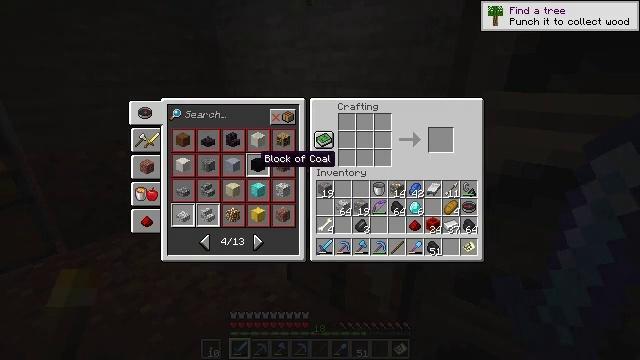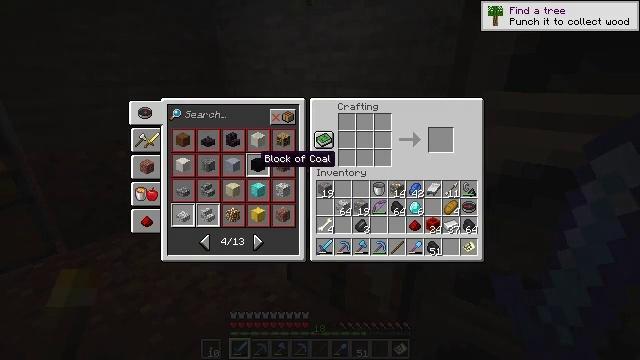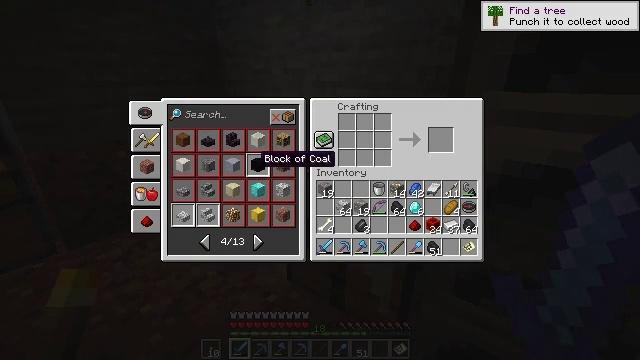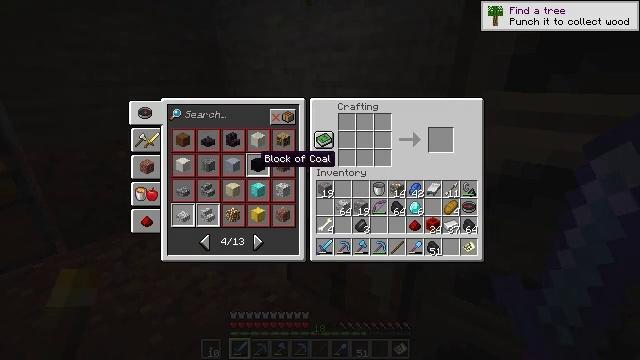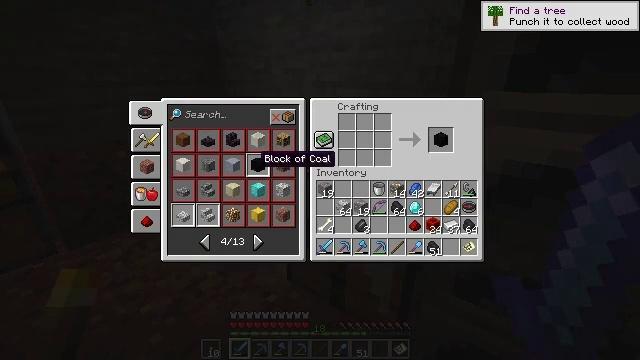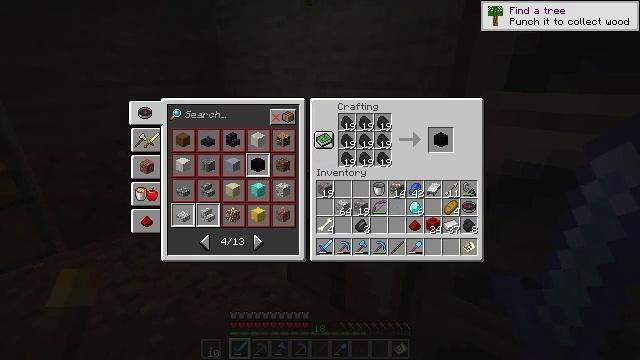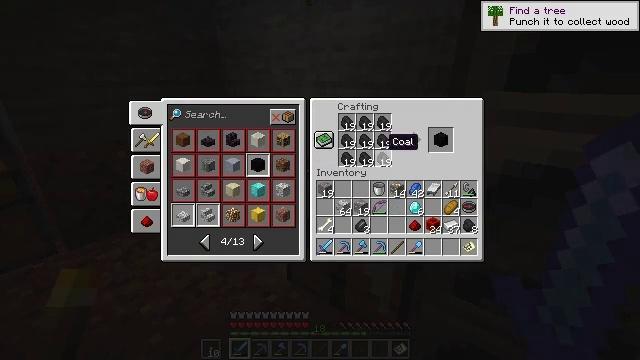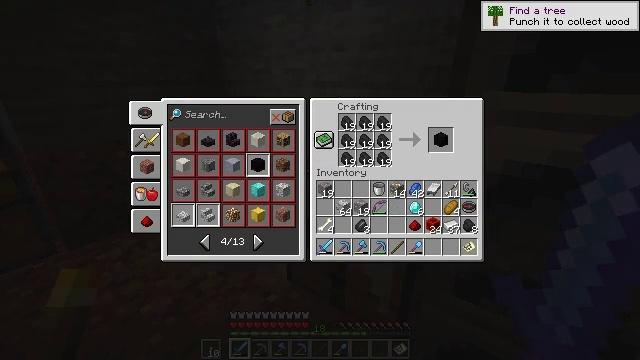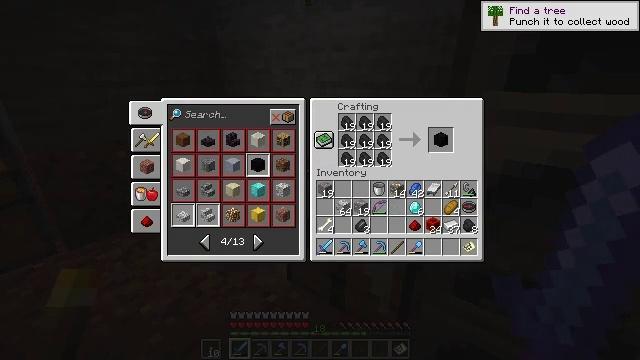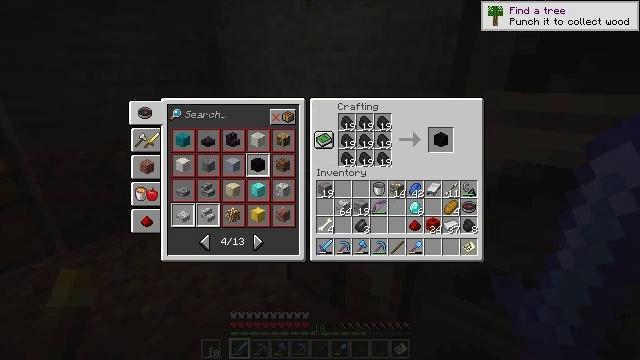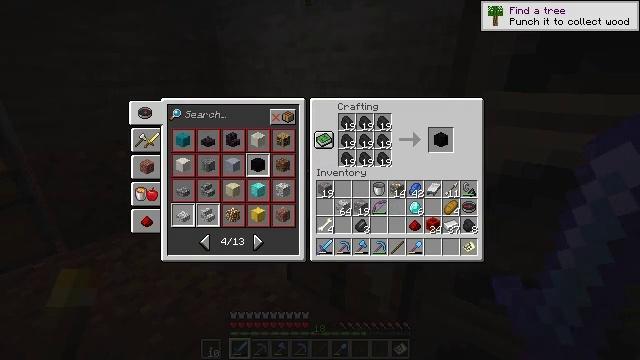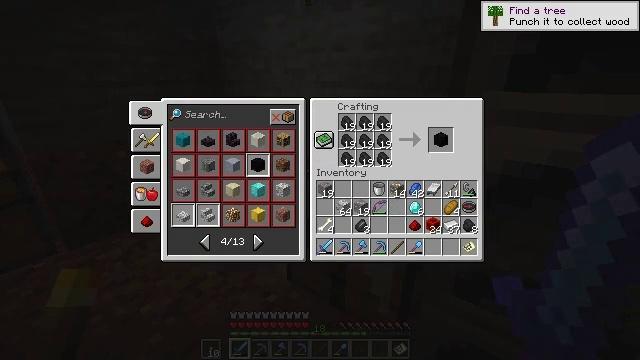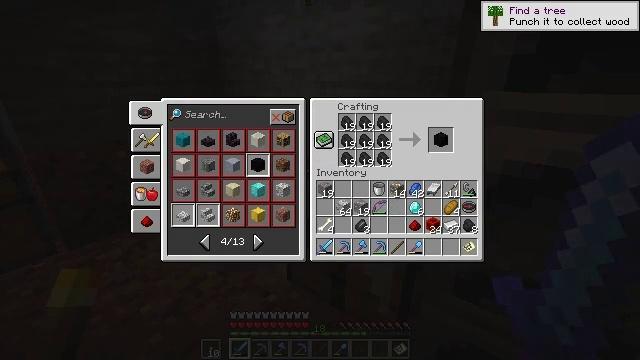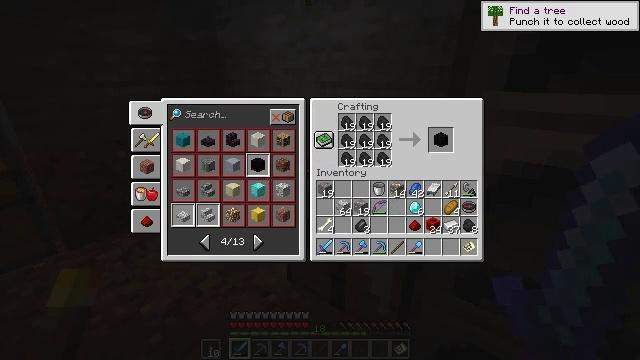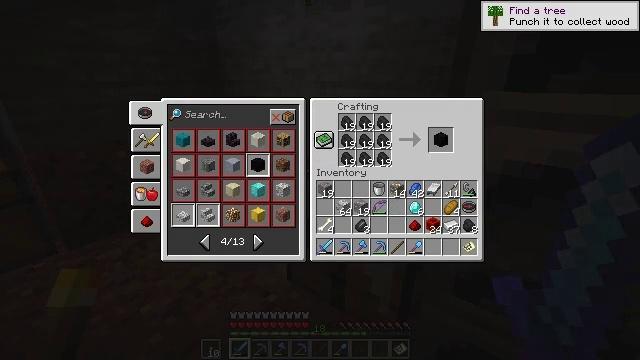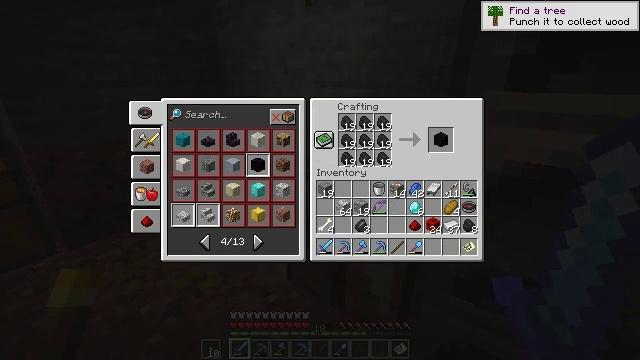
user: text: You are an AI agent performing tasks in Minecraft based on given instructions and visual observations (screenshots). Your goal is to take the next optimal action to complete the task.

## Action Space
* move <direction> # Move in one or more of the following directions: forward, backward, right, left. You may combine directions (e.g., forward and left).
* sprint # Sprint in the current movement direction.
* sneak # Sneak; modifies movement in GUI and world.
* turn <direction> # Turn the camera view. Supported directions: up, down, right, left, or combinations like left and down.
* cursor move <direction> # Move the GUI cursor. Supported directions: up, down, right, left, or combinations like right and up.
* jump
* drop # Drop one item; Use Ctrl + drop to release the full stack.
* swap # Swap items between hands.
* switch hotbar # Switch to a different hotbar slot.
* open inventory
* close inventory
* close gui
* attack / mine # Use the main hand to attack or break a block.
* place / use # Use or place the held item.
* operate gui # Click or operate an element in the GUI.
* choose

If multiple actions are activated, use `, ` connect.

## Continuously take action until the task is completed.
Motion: motion action
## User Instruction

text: Craft a coal block by filling the grid with coal.
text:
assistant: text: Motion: sneak, operate gui
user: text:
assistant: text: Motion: sneak, operate gui
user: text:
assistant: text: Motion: sneak
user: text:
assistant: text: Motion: sneak
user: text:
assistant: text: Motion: sneak, cursor move right
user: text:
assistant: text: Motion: sneak, cursor move right and up
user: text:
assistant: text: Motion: cursor move right
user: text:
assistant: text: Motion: no_op
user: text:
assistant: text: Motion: no_op
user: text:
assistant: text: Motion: no_op
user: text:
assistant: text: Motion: sneak
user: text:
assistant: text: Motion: sneak
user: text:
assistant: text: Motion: sneak, cursor move right
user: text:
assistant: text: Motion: sneak
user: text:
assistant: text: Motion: sneak
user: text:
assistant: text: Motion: sneak
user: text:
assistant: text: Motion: sneak, cursor move right
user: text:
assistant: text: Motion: sneak, cursor move right
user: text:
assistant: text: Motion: sneak
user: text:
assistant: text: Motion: sneak, operate gui
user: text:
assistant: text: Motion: sneak, operate gui
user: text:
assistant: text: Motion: sneak, operate gui
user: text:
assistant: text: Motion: sneak
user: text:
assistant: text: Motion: sneak
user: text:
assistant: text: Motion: sneak